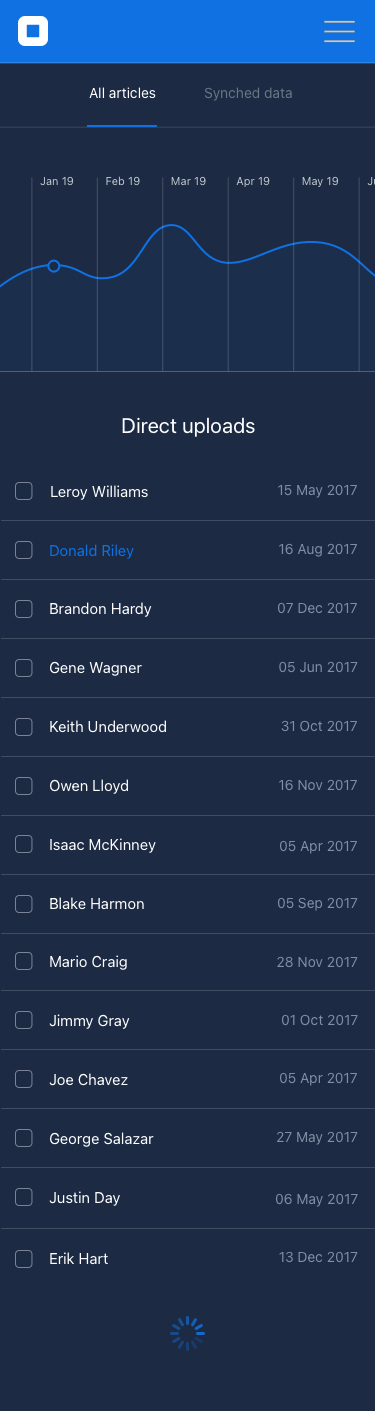
Text in this UI design:
13 Dec 2017
15 May 2017
16 Aug 2017
16 Nov 2017
07 Dec 2017
05 Apr 2017
05 Jun 2017
05 Sep 2017
31 Oct 2017
28 Nov 2017
01 Oct 2017
05 Apr 2017
27 May 2017
06 May 2017
Owen Lloyd
Isaac McKinney
Gene Wagner
Blake Harmon
Keith Underwood
Mario Craig
Jimmy Gray
Joe Chavez
George Salazar
Justin Day
Erik Hart
Brandon Hardy
Donald Riley
Leroy Williams
Direct uploads
Jan 19
Feb 19
Mar 19
Apr 19
May 19
Jun 19
All articles
Synched data